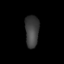
Tissue: lung
Cell type: Endothelial cells
Senescence score: 0.6825
Nuclear area (px): 433
Mean DAPI intensity: 62.376